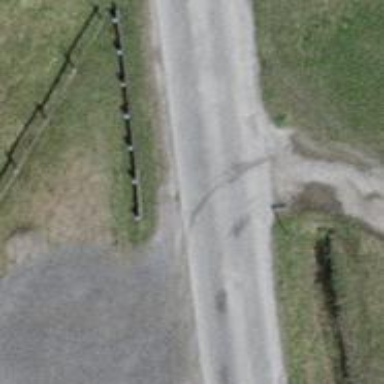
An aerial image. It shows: Unclassified road with asphalt surface.